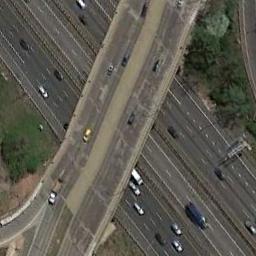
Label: overpass